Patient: sex M, age 76
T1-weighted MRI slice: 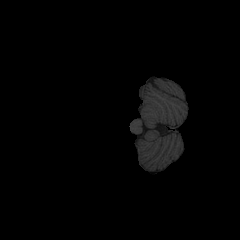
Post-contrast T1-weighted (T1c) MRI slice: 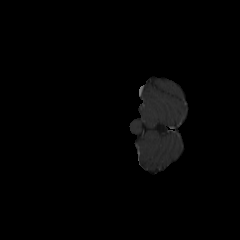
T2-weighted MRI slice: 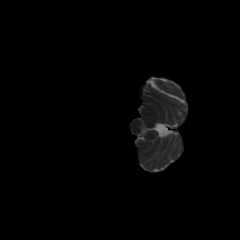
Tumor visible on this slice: no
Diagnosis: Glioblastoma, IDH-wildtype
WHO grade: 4